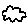
Label: cloud